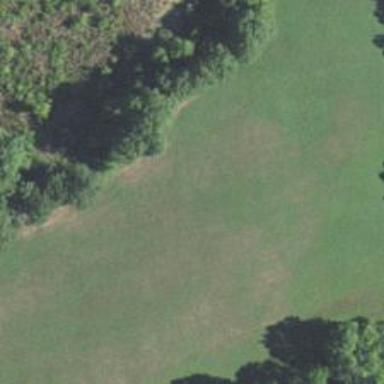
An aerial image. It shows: Beautiful meadow.